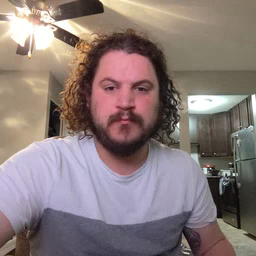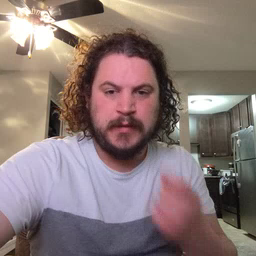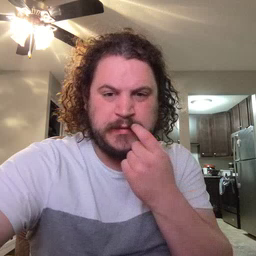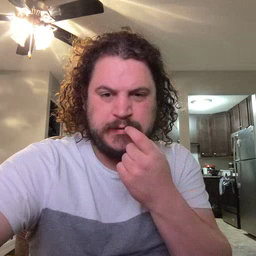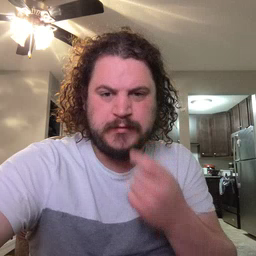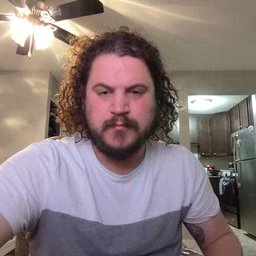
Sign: glasswindow